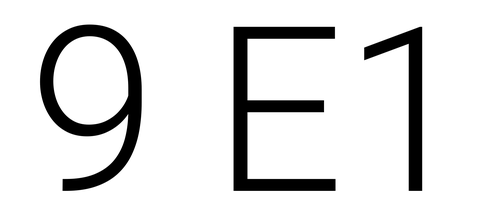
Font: Roboto_Light